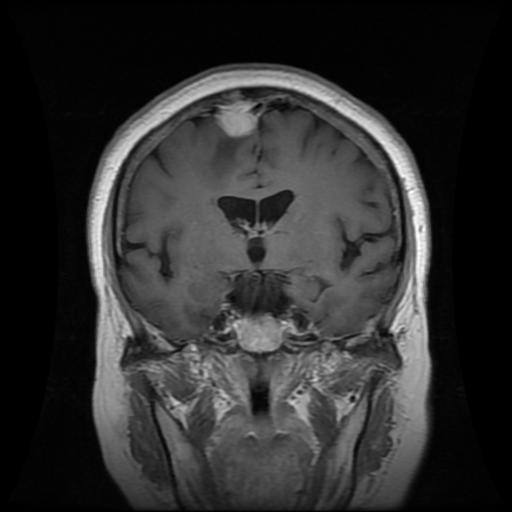
Label: meningioma